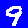
Digit: 9